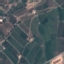
Land use / land cover: PermanentCrop